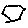
Label: hexagon